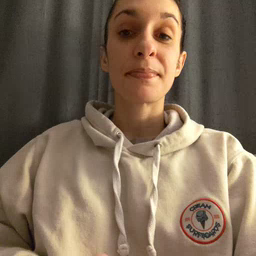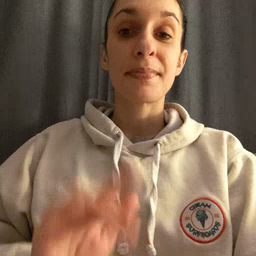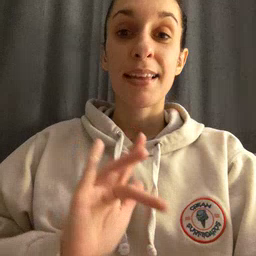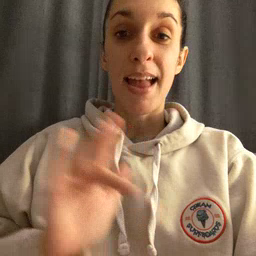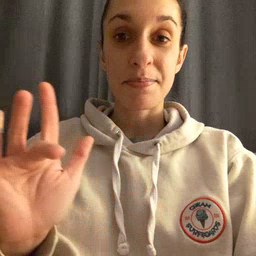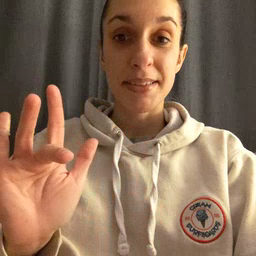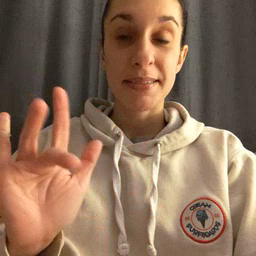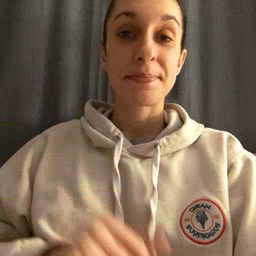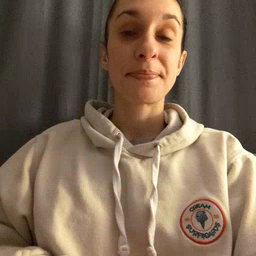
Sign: empty